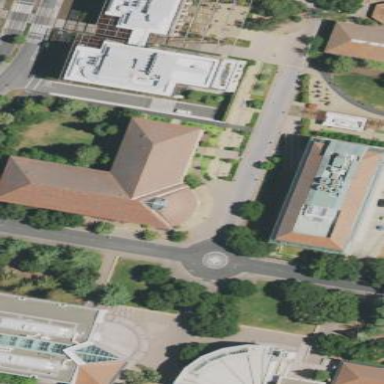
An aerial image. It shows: View of university building.